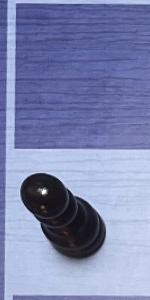
Label: Pawn_Black